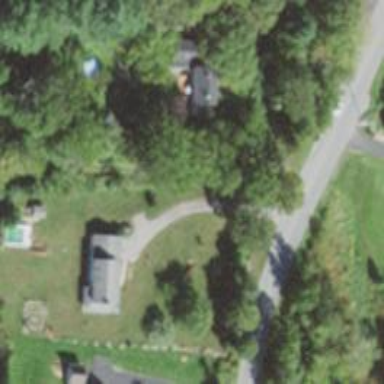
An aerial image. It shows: Residential driveway used as service road.